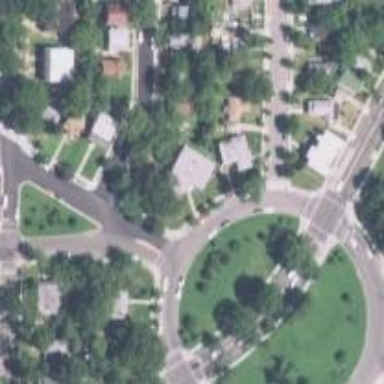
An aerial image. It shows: Secondary road with circular junction.